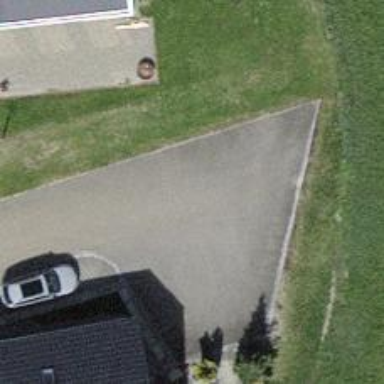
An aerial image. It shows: Turning circle on the road.